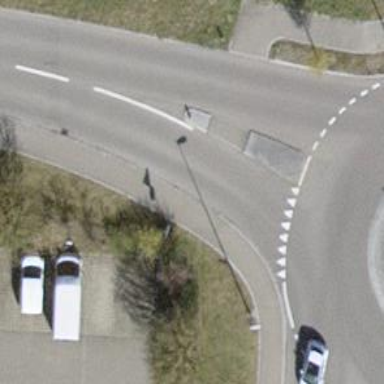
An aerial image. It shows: Unmarked crossing on footway.